Question: I'm finally getting around to adding icons to our pull down menus:

In this image, you can see that everything but the highlighted line is okay. The highlighted line is fine except for the icon, which is drawn in color, instead of grayed.
I'm basing my code off of a minimalist approach:
<URL>
Basically, this only requires that I draw the icon, and I don't have to manage all aspects of a menu item using custom code. Pretty nifty.
It works for our purposes except when selecting a disabled (grayed) menu item.
But when the menu item is grayed and selected, then the drawn icon appears as it would if it were enabled. Wrong. :(
Yet the exact same drawing code works when the background is highlighted/selected.
'''
::DrawIconEx(lpdis->hDC, lpdis->rcItem.left+0, lpdis->rcItem.top, pIcon->GetHandle(), pIcon->GetSize().cx, pIcon->GetSize().cy, 0, NULL, DI_NORMAL);
'''
Does anyone know what state is encapsulated in the HDC that would control how DrawIconEx functions? If I can replicate the HDC state during selected drawing as found when not-selected-drawing, I should be able to generate the grayed icons without resorting the 30-50 line implementations that manually gray-scale the icon in memory.
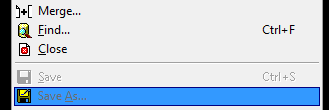
Answer: You can use:
'''
DrawState(...)
'''
API function, with DSS_DISABLED flag, but I am not sure about the quality of the output.